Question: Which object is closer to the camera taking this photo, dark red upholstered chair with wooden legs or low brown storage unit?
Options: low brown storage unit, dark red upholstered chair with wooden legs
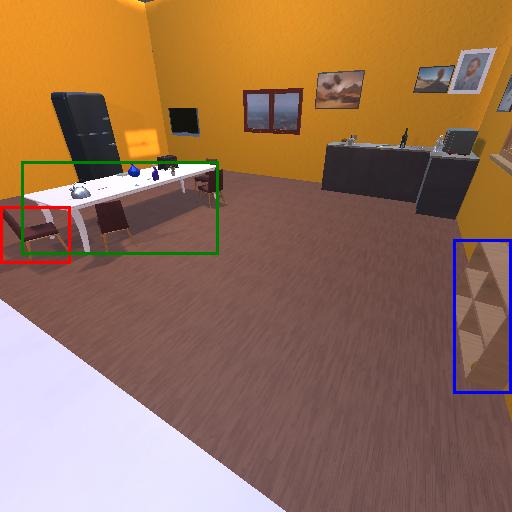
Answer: low brown storage unit